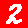
Digit: 2